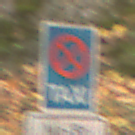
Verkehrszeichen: Taxenstand
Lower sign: ZeitangabenMitBeschraenkungAufWochentage2
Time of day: MorningAfternoon
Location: Outdoor (Nature)
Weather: Overcast
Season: Autumn
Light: Natural